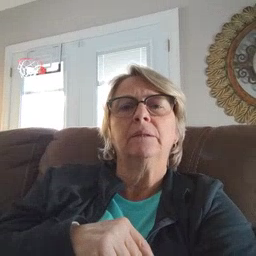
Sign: boy